Interaction volume radius: 5 \u00c5
Interaction volume height: 10 \u00c5
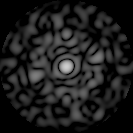
Disorder parameter: 0.8294